Chest X-ray:
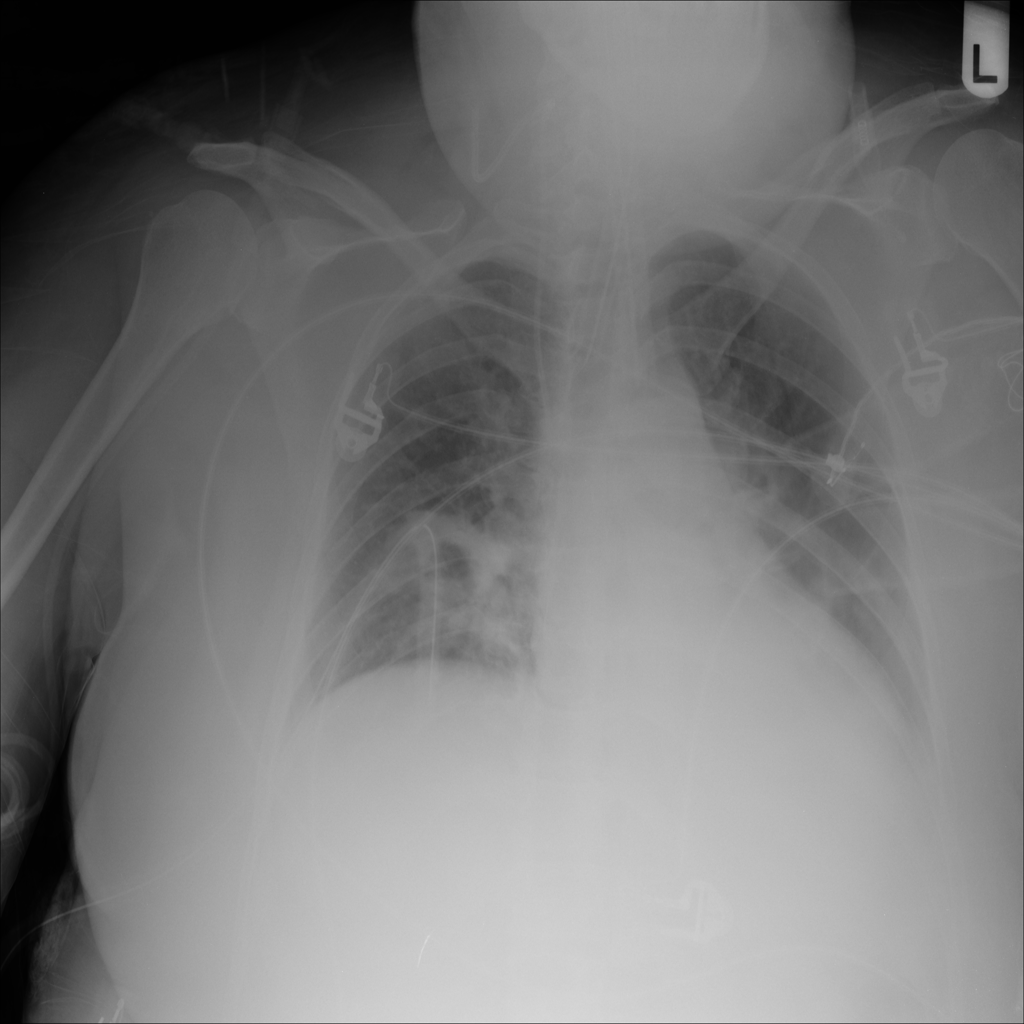
Findings: Consolidation, Effusion
No abnormal finding: no